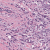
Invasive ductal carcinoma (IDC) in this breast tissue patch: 1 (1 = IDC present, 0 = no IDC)